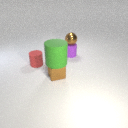
small purple rubber cylinder behind small brown metal cube